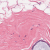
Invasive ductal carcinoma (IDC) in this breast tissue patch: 0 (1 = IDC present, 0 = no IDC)